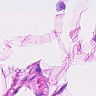
Metastatic tissue present: no